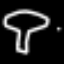
Label: mushroom